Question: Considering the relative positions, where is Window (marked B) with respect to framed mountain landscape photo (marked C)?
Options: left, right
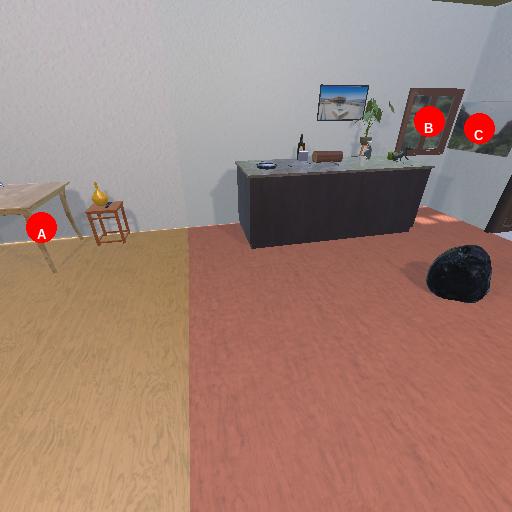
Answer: left